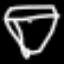
Label: diamond